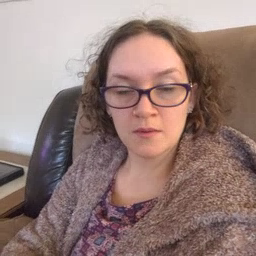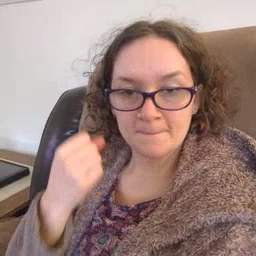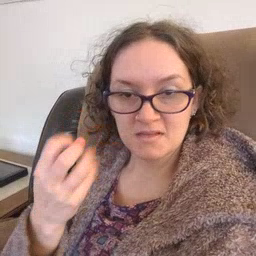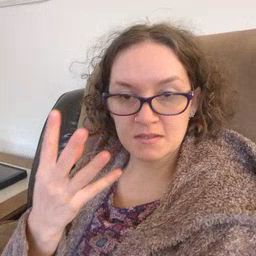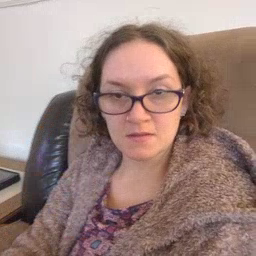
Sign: many